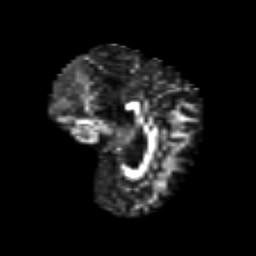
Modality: FA
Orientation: sagittal
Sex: female
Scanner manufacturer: siemens
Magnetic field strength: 3 T
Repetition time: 5 s
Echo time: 0.071 s